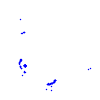
Particle: proton